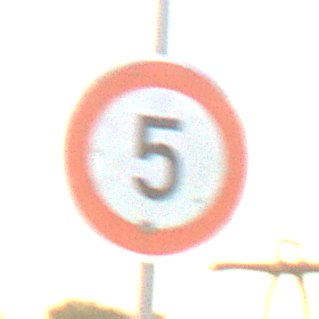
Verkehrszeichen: Geschwindigkeit5
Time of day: SunriseSunset
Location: Outdoor (Suburban)
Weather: PartlyCloudy
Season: NotSpecified
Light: Natural